Question: Is there any way to add onblur event on a container of 2 input below ?
'''
<tr>
<td>
<input id="firstName" type="text" />
</td>
<td>
<input id="lastName" type="text" />
</td>
</tr>
'''

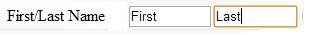
Answer: you might not be able to have an onblur for a div if you happen to put that as a container for your inputs grouped together.
this might help
<URL>